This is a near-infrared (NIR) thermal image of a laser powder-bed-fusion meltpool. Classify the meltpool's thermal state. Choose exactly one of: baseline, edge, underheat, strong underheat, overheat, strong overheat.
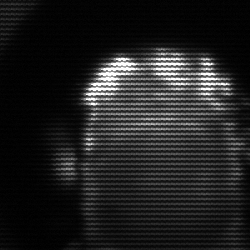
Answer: baseline